Question: I have a contact form that opens as a black background div and inside of it, an other div with the form itself.
I made the contact form an X button to exit, and now I want it to exit when ever clicking that black background.

How do I do this?
This is my HTML:
'''
<div class="contact_form">
<div class="form_container">
<div class="the-x-container">
<span class="the-x">X</span>
</div>
<h1>Contact Us</h1>
<h2><span class="text-orange">Improve</span> Business Performance</h2>
<div class="line"></div>
<div class="form_content">
<div> <span> Name: </span> <input type="text" id="fullname"> </div>
<div> <span> E-mail: </span> <input type="text" id="email"> </div>
<div> <span> Message: </span> <input type="text" id="text"> </div>
<div id="sendBtn"> Submit </div>
</div>
<div id="aboutSuccess">
Thank you for reaching out! <br>Our team will be in contact with you shortly.
<!--iframe id="pixel-thing" src="http://www.example.com/thePixel.html" width="1" height="1" style="display: none;" border="0"></iframe-->
</div>
<div id="aboutUnsuccess">
Invalid Email address. <br><span id="tryAgain">Click here</span> to try again.
</div>
</div>
</div>
'''
This is my CSS:
'''
/********************************************* Contact Form ******************************************************/
.contact{
cursor: pointer;
color: #fff;
}
html.stop-scrolling {
/*width: 100%;
position: fixed;*/
position: fixed;
width: 100%;
top:0;
left: 0;
height: 100%;
overflow-y: scroll !important;
z-index: 10;
}
.contact_form{
display : none;
width : 100%;
height : 100%;
background : rgba(0, 0, 0, 0.7);;
position : absolute;
top : 0;
left : 0;
z-index : 800;
}
.contact_form .form_container{
background-image: url('images/popup.png');
background-size: 100%;
background-repeat: no-repeat;
display: block;
width: 45.8em;
height: 50em;
z-index: 850;
position: fixed;
top: 22%;
left: 34%;
padding-left: 10px;
margin: auto;
}
.contact_form .the-x-container{
width: 32em;
padding-top: 5.4em;
}
.contact_form .the-x{
color: #f46406;
font-weight: bold;
float: right;
font-size: 1.3em;
cursor: pointer;
}
.contact_form h1{
font-family: 'FSR';
text-align: center;
color: #fff;
font-size: 4em;
padding-top: 1.7em;
width: 8.5em;
height: 0.9em;
}
.contact_form h2{
font-family: 'Bauhaus93R';
text-align: center;
color: #fff;
font-size: 1.7em;
width: 21.1em;
}
.contact_form .line{
height: 1em;
width: 30em;
margin: 0 0 0 3.9em;
background-image: url('images/popup_stroke.png');
background-size: 100%;
background-repeat: no-repeat;
}
.contact_form .form_content {
width: 34em;
margin: 1em auto;
}
.contact_form .form_content div{
font-size: 1.5em;
}
.contact_form .form_content span{
color: #f46406;
}
.contact_form input{
border-width: 0px 0px 1px 0px;
border-style: solid;
border-color: #fff;
background-color: transparent;
outline: 0;
}
.contact_form #fullname {
font-size: 1.1em;
}
.contact_form #email {
font-size: 1.1em;
}
.contact_form #text {
font-size: 1.1em;
}
.contact_form #sendBtn{
cursor: pointer;
color: #f46406;
text-decoration: underline;
text-align: center;
width: 15em;
margin-top: 1em;
}
.contact_form #aboutSuccess{
display: none;
}
.contact_form #aboutUnsuccess{
display: none;
}
'''
and this is my current JS:
'''
$('.the-x').click(function(){
$('.contact_form').fadeOut("slow");
$('html').removeClass("stop-scrolling")
})
'''
I tried using:
'''
$('.contact_form').click(function(){
$('.contact_form').fadeOut("slow");
$('html').removeClass("stop-scrolling")
})
'''
But whenever clicking on a form field = the form hides.
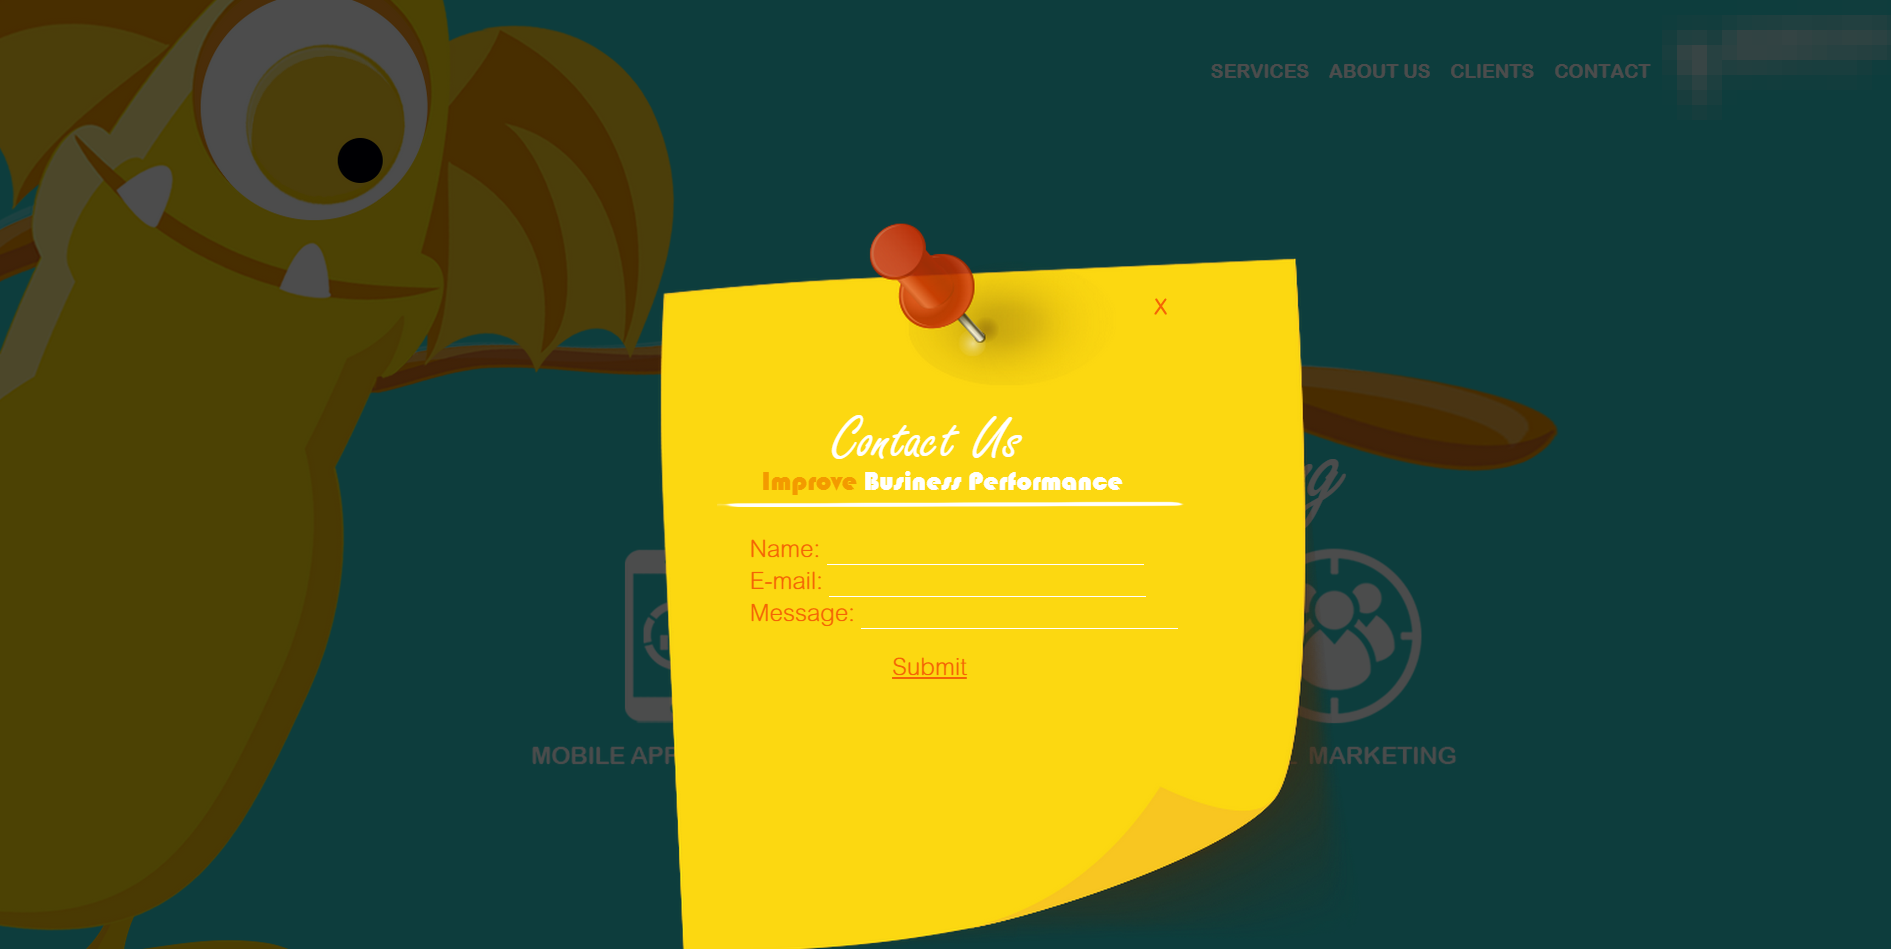
Answer: '''
$('.contact_form').click(function(e){
//check whether the target of the click has form_container as a parent
if (!$(e.target).closest('.form_container').length) {
$('.contact_form').fadeOut("slow");
$('html').removeClass("stop-scrolling")
}
})
'''
<URL>